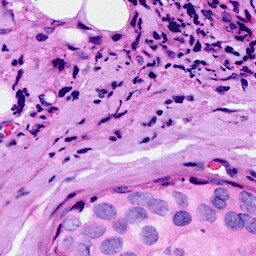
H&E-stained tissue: Breast